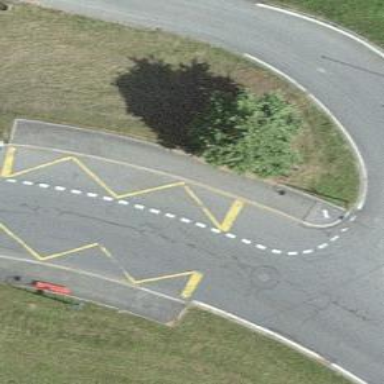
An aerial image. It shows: Kerb barrier.